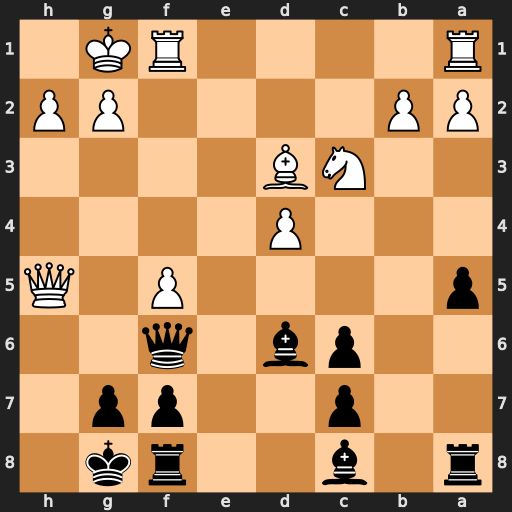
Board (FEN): r1b2rk1/2p2pp1/2pb1q2/p4P1Q/3P4/2NB4/PP4PP/R4RK1
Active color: b
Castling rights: -
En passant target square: -
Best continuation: Qxd4+ Kh1 Qxd3 Rf3 Qd2